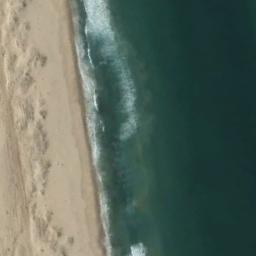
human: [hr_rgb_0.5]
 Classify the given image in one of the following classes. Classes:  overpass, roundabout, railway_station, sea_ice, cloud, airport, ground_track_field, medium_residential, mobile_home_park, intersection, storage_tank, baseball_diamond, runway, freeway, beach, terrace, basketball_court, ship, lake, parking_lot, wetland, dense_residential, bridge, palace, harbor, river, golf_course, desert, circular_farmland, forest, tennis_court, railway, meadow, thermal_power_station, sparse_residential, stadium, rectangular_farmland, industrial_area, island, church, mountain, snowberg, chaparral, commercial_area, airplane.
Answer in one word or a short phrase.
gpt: beach